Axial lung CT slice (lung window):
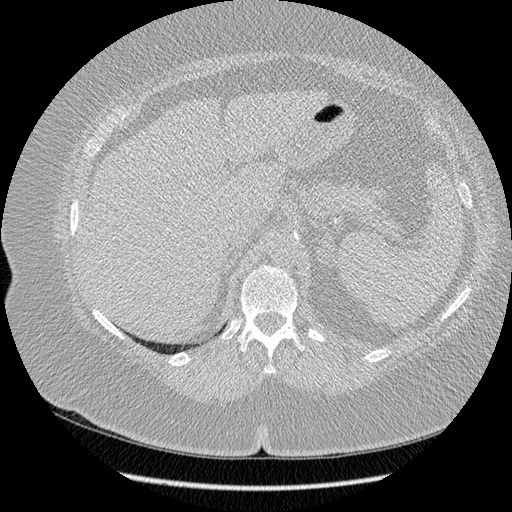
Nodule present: no